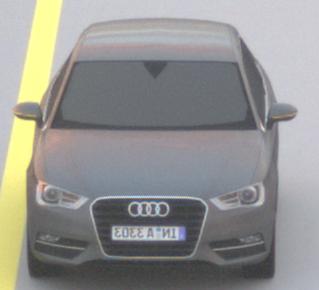
Make: Audi
Model: A3 1.2 TFSI
Detailed model: A3 (8V)
Model produced from: 2013/02
Model produced until: 2014/05
Doors: 3
Color: gray
Road condition: dry road
Daytime: sunrise or sunset
Contrast: medium contrast